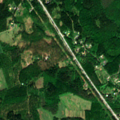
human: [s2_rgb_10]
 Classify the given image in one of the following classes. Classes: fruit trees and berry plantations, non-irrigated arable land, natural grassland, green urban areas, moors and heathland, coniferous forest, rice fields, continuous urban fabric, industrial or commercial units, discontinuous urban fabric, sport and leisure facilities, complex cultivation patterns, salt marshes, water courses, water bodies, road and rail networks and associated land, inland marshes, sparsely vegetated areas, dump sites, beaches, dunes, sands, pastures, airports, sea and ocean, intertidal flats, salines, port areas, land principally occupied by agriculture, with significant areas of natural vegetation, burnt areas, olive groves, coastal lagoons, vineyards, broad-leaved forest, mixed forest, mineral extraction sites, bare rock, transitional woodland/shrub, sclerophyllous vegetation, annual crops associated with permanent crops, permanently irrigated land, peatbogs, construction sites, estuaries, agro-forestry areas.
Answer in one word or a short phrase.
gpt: discontinuous urban fabric, non-irrigated arable land, broad-leaved forest, mixed forest